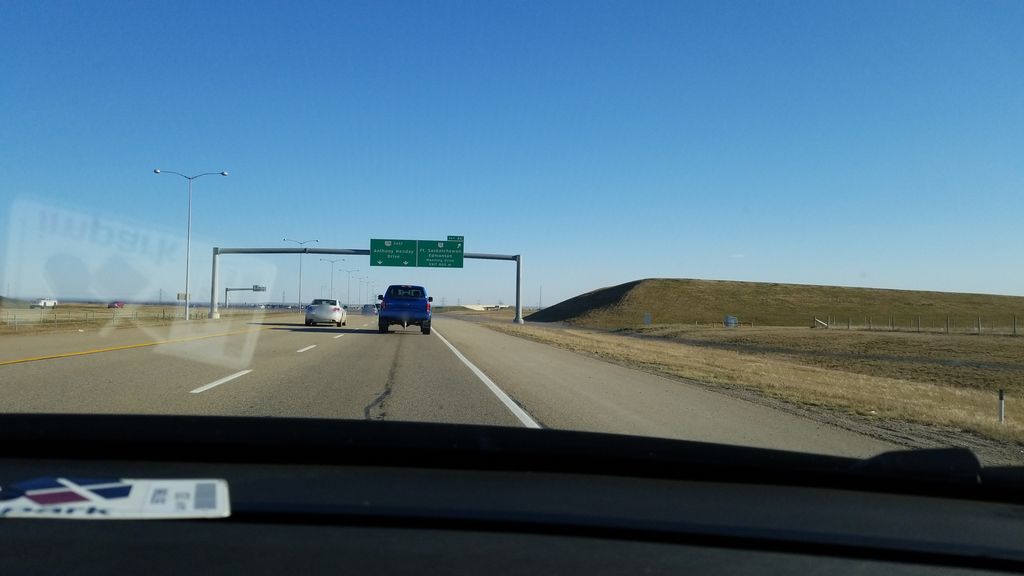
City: edmonton